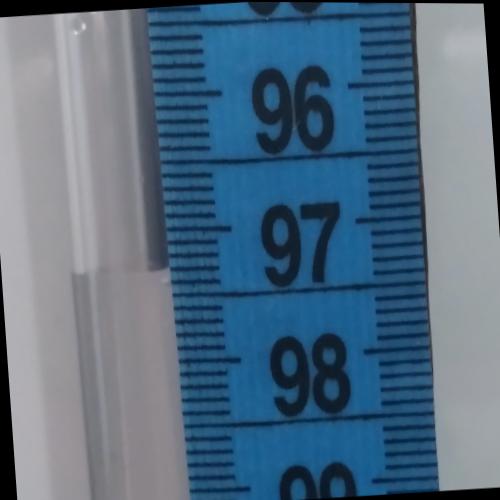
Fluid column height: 97.3 cm